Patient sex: F
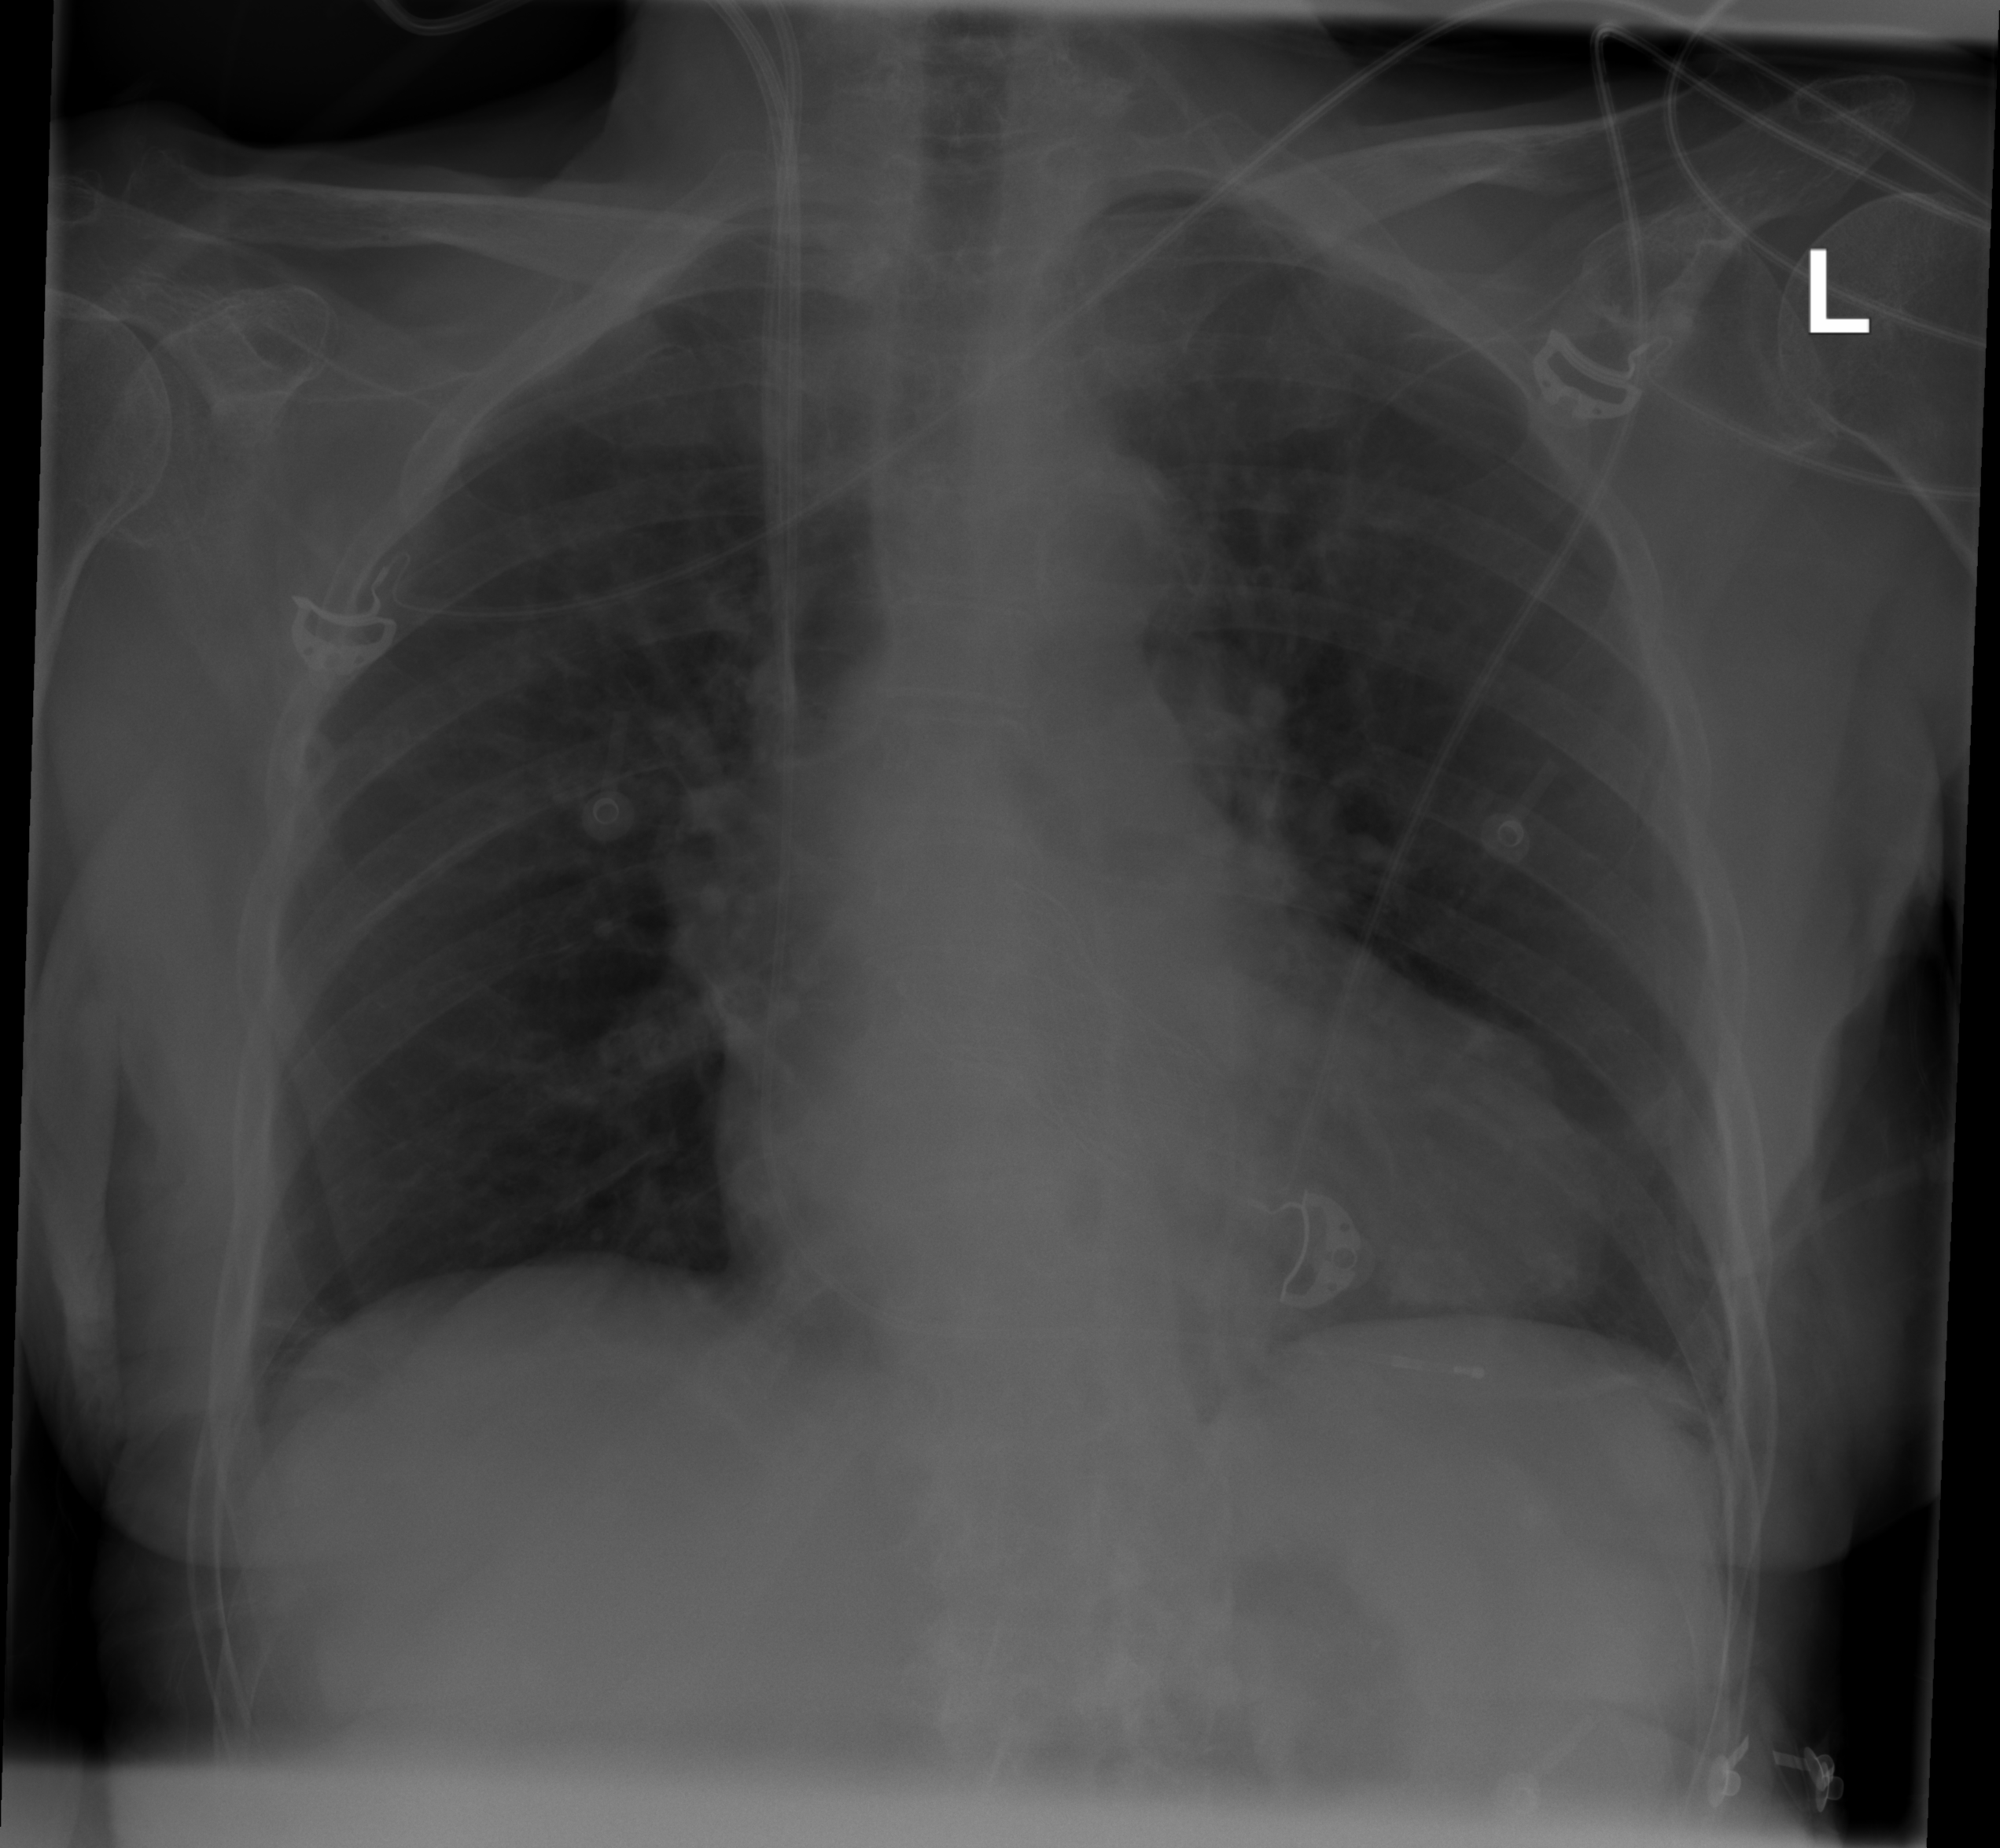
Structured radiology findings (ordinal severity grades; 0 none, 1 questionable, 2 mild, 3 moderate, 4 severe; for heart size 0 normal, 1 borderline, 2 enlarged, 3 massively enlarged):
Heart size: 2
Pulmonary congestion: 0
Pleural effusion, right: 1
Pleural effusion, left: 1
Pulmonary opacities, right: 0
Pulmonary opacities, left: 0
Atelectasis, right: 1
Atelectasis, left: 1